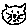
Label: cat